Field crop: maize
Growth stage: 2
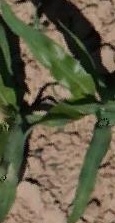
Species: maize